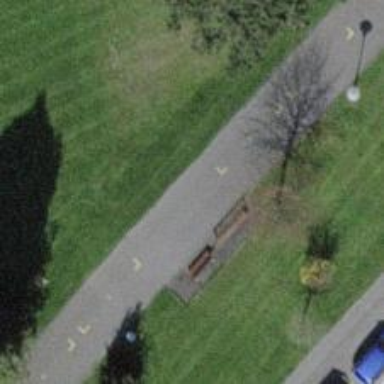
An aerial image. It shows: Brown bench.